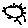
Label: sun